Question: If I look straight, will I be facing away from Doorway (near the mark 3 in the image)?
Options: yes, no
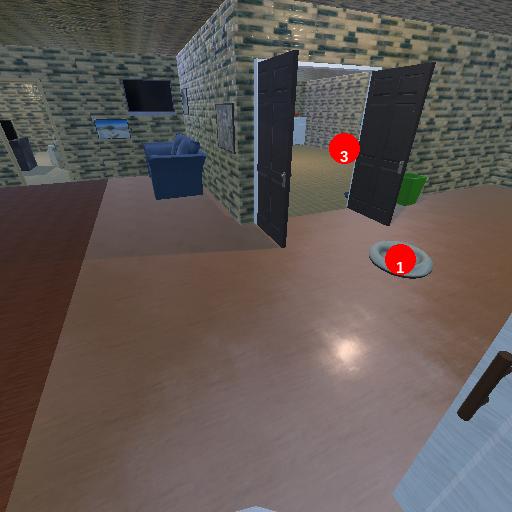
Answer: yes